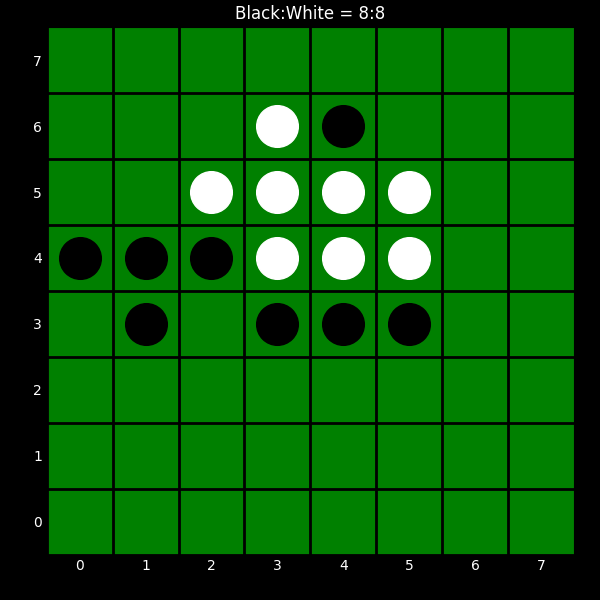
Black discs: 8
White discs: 8